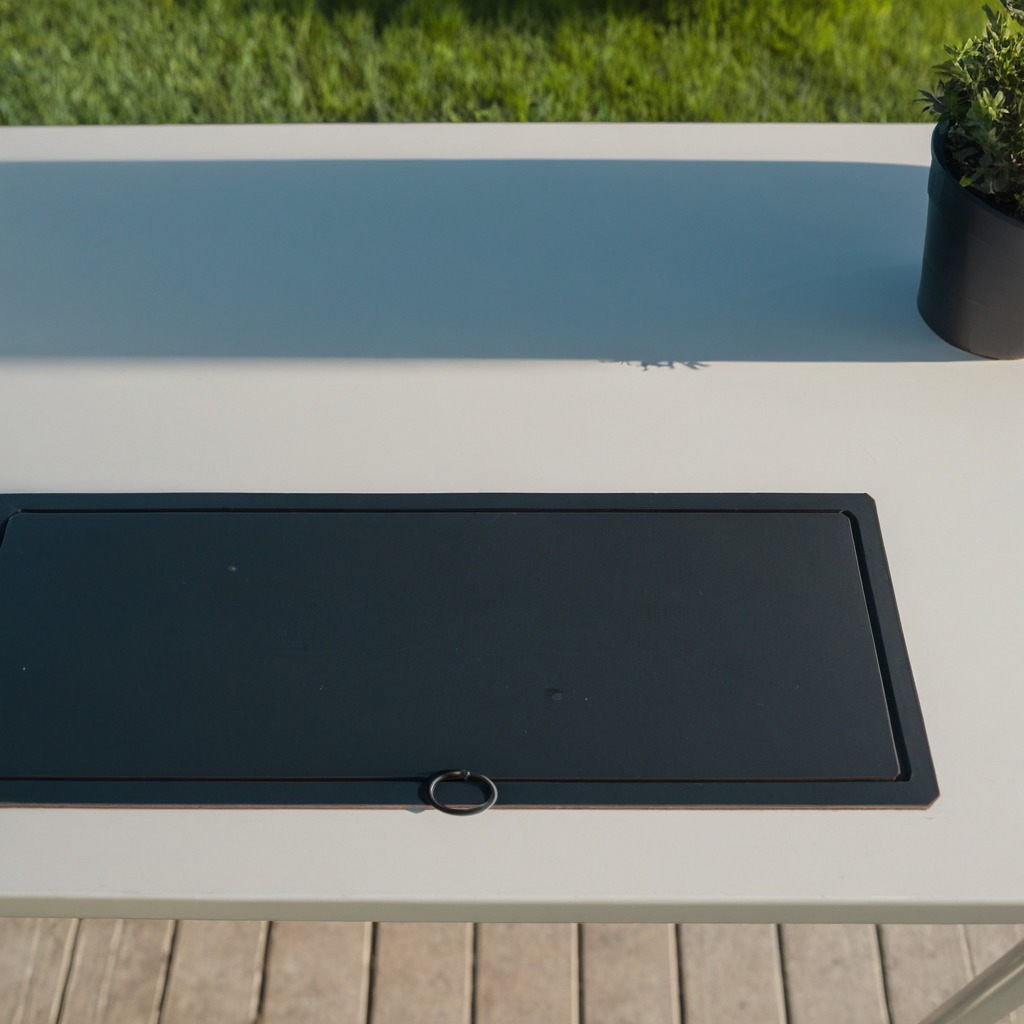
A rubber O-ring is lying on the textured surface of the clean utility table.